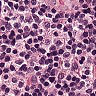
Metastatic tissue present: no